Question: I'm building project with android-studio gradle build system. I have two of below permissions
'''
android.permission.ACCESS_NETWORK_STATE
android.permission.INTERNET
'''
but build system adds these new permissions automatically.
'''
android.permission.READ_EXTERNAL_STORAGE maxSdkVersion=18
android.permission.READ_PHONE_STATE
android.permission.WRITE_EXTERNAL_STORAGE maxSdkVersion=18
'''
I don't understand why these permissions added. And how to remove these permissions?
Here is my build config
build.gradle
'''
apply plugin: 'com.android.application'
android {
compileSdkVersion 20
buildToolsVersion "20.0.0"
defaultConfig {
applicationId "my.app.package.name"
minSdkVersion 8
targetSdkVersion 20
versionCode 2
versionName "1.0.1"
}
signingConfigs {
debug {
storeFile file(System.getProperty("user.home")+"/.android/debug.keystore")
}
release {
storeFile file("keystore.jks")
storePassword "password"
keyAlias "alias"
keyPassword "password"
}
}
buildTypes {
/*release {
runProguard false
proguardFiles getDefaultProguardFile('proguard-android.txt'), 'proguard-rules.pro'
}*/
marketShareRelease {
debuggable false
jniDebuggable false
signingConfig signingConfigs.release
}
}
}
dependencies {
compile fileTree(include: ['*.jar'], dir: 'libs')
compile 'com.android.support:appcompat-v7:20.0.0'
compile 'com.viewpagerindicator:library:2.4.1'
compile 'com.google.code.gson:gson:2.2.4'
compile 'com.commonsware.cwac:merge:1.0.2'
}
'''
My previous build almost same (on October 8, 2014). Simply Android studio and sdk are updated
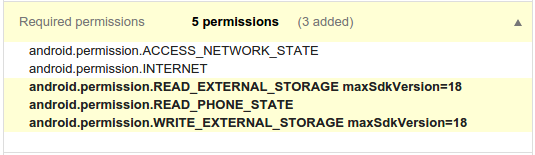
Answer: One of your libraries has a targetSdk <= 4. (Looks like your cwac-merge)
This causes the permissions to be auto added: <URL>